Question: how to change the size of the sci notation above the y axis in matplotlib?
below is basic code and image for four subplots, I cant figure out how to reduce the size of the sci power notation above the y axis.
any suggestions would be much appreciated

'''
import matplotlib.pyplot as plt
import numpy as np
def plot():
#plot data
ax.plot(np.arange(0,10000,100),np.arange(0,10000,100))
#set label style
ax.ticklabel_format(style='sci',axis='y')
ax.yaxis.major.formatter.set_powerlimits((0,0))
#format labels/ticks
ax.tick_params(axis='x',tick1On=True, tick2On=False, label1On=True,
label2On=False, labelsize=7,color='black')
ax.tick_params(axis='y', tick1On=True,tick2On=False, label1On=True,
label2On=False, labelsize=7,color='black')
fig = plt.figure()
ax = fig.add_subplot(2,2,1)
plot()
ax = fig.add_subplot(2,2,2)
plot()
ax = fig.add_subplot(2,2,3)
plot()
ax = fig.add_subplot(2,2,4)
plot()
plt.tight_layout()
fig.subplots_adjust(left=None, bottom=None, right=None, wspace=0.15, hspace=0.22)
plt.show()
'''
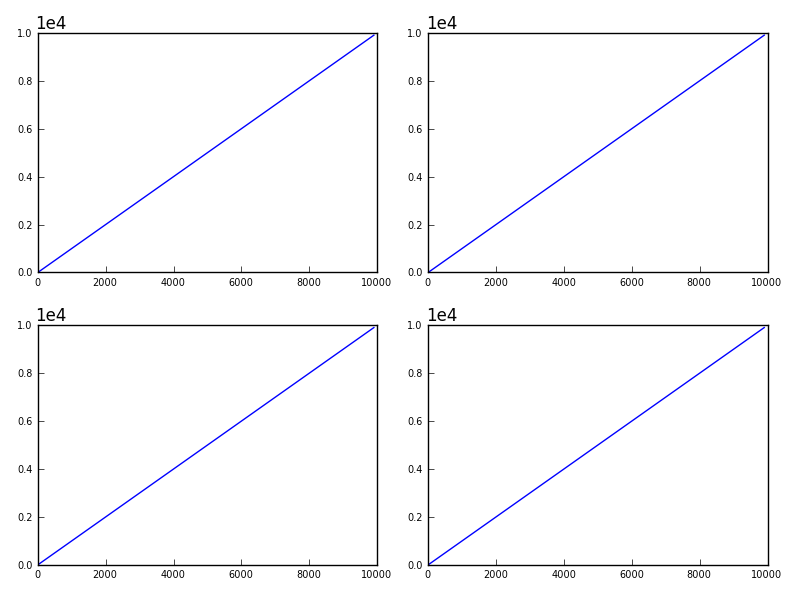
Answer: adding this line:
'''
plt.rc('font', **{'size':'30'})
'''
changes the font size above the y axis. 30 makes the text visibly bigger but I assume you want to match with the axis labels etc so you'll need something around 6-8 I expect. This will in fact change other text font size (not the axis labels or tick labels though).